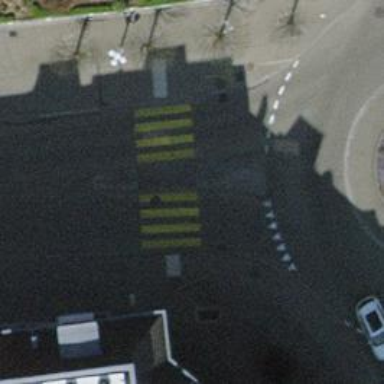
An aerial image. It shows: Zebra crossing with crossing island.